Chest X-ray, PA view. Patient: 19 years old, sex M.
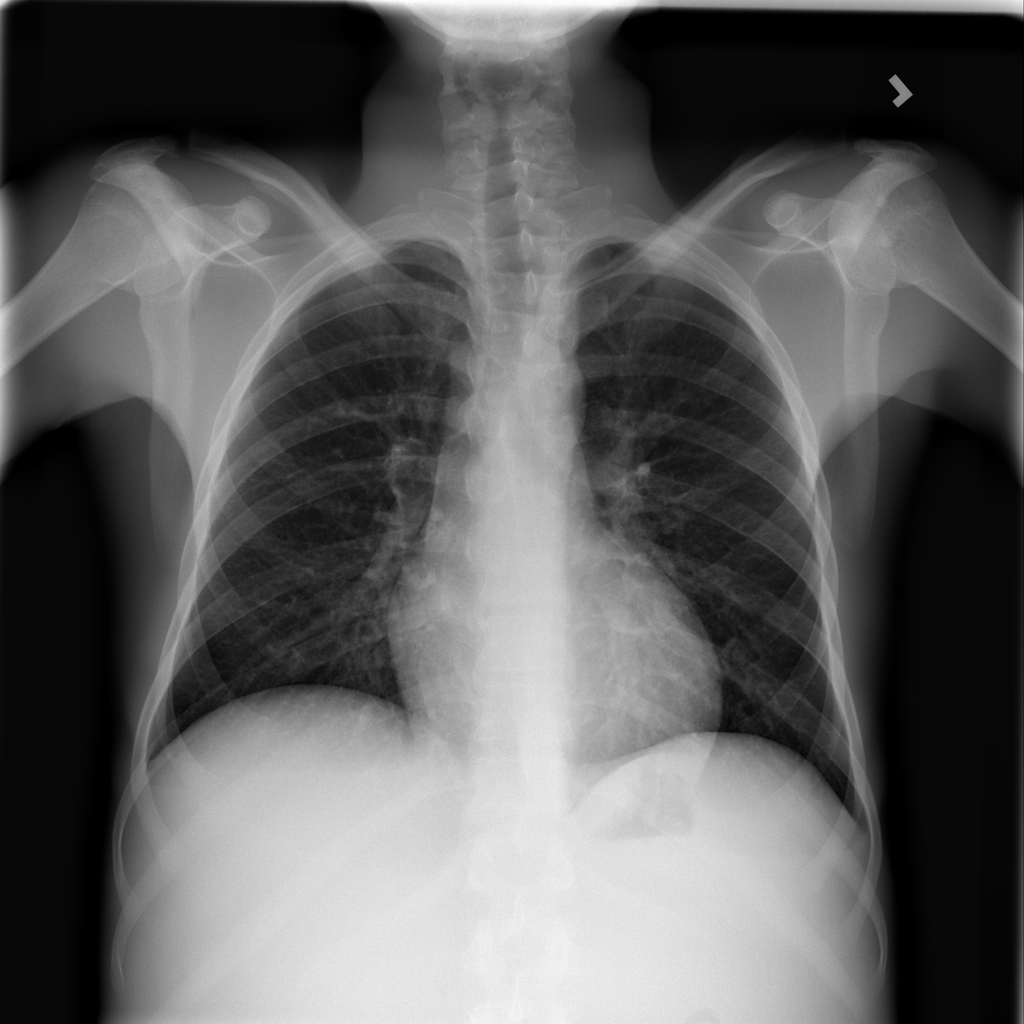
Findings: No Finding